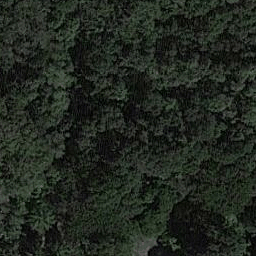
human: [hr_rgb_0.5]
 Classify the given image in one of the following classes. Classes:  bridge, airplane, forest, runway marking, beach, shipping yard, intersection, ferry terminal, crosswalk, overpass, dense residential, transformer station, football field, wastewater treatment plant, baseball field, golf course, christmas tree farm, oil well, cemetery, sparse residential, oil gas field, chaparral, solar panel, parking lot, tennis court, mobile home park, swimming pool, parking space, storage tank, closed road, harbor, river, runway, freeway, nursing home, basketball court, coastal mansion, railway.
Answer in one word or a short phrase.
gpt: forest